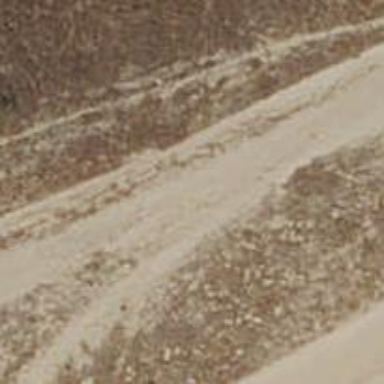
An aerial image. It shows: Dirt track road.